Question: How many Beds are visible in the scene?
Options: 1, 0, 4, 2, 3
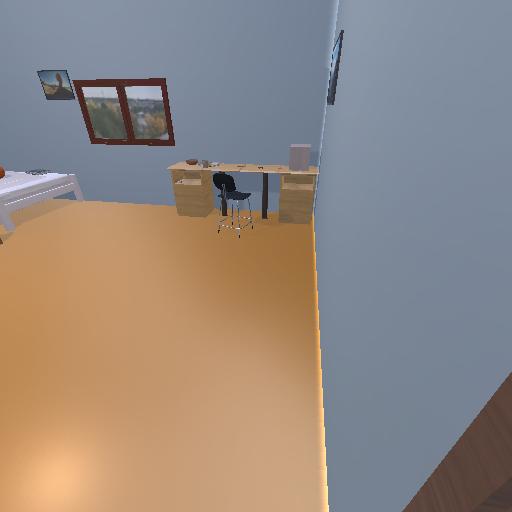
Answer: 1